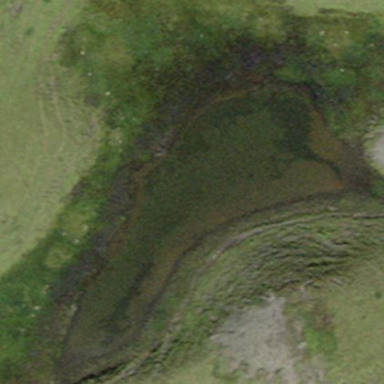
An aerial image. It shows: Pond with natural water.